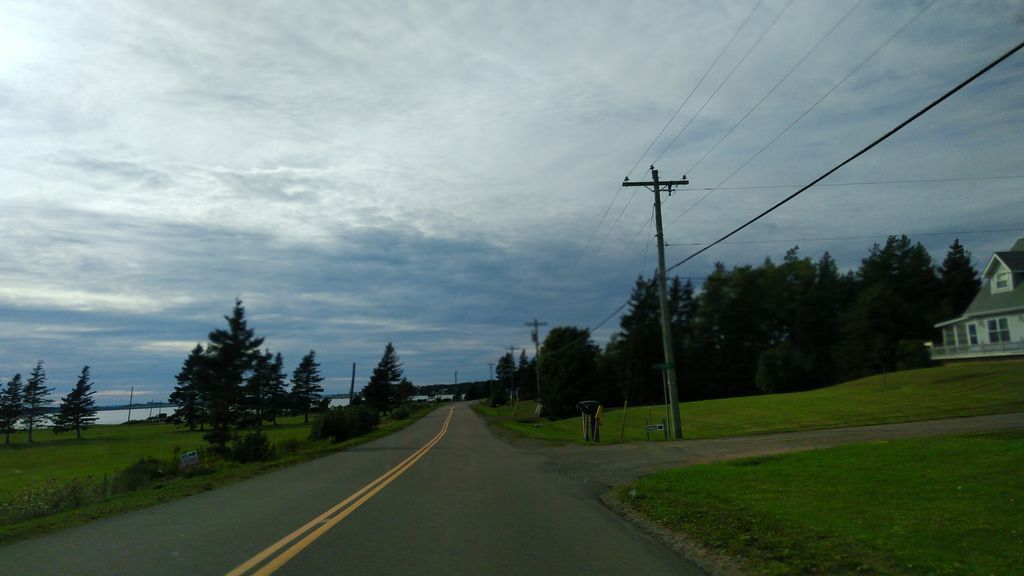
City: charlottetown